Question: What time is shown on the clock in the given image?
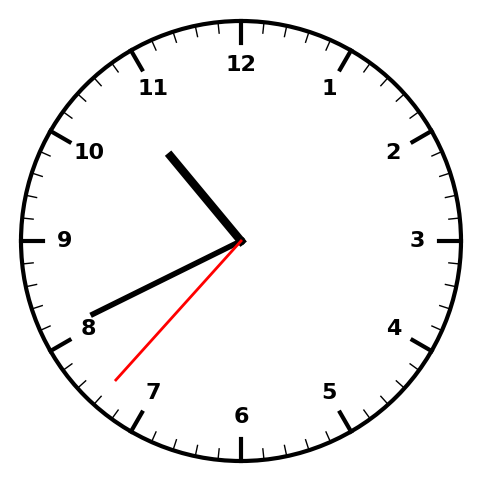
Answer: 10:40:37